Question: I am trying to understand the time complexity.Someone <URL>' are in multiplication? Please correct me if I have misunderstood something.

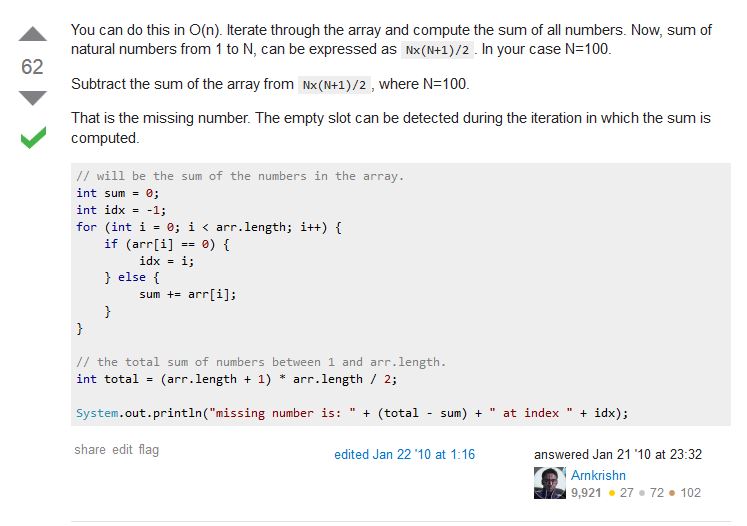
Answer: The code above n(n+1)/2, but that doesn't mean it O(n). For example, consider this code:
'''
int x = n*n;
'''
This code computes n, but it runs in time O(1).
Hope this helps!